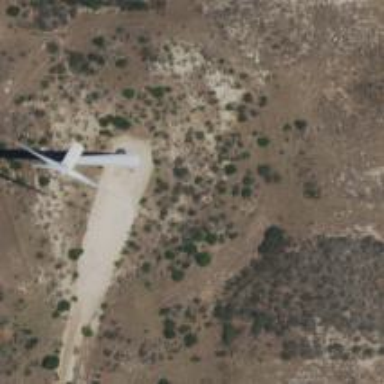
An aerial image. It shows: Wind generator powered by wind. The generator type is horizontal axis and it uses wind turbines.